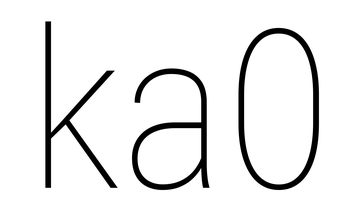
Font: Roboto_Condensed_Thin